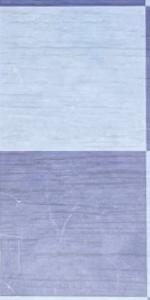
Label: Empty